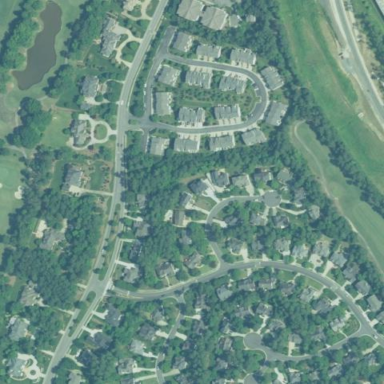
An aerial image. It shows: Residential area.